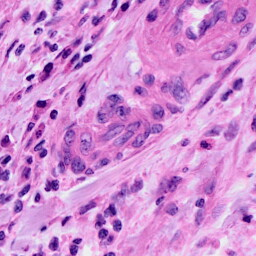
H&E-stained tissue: Cervix